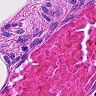
Metastatic tissue present: no